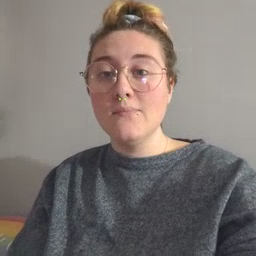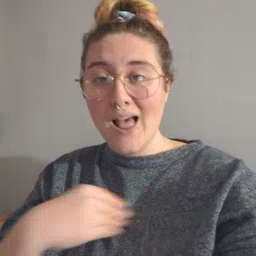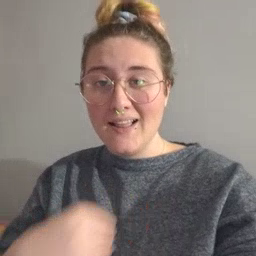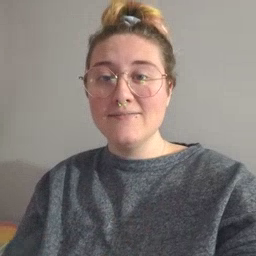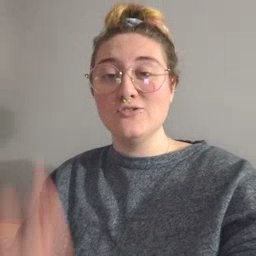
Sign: white